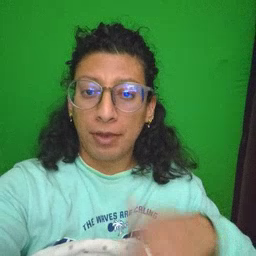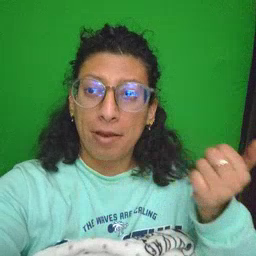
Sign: better